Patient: sex M, age 57
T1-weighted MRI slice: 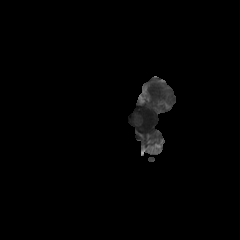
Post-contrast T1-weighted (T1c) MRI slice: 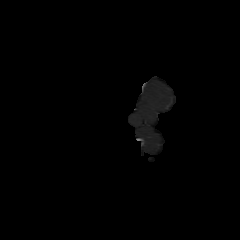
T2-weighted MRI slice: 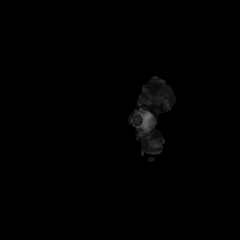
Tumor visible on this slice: no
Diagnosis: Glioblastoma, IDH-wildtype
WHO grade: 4